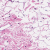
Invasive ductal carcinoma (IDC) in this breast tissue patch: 0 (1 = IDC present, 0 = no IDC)